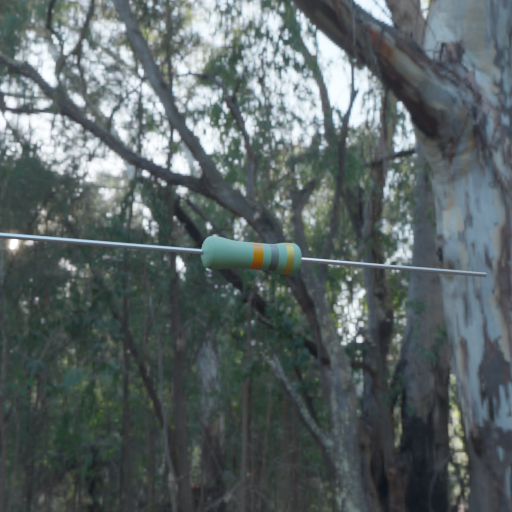
Resistor colour bands (in order): orange, gray, gold